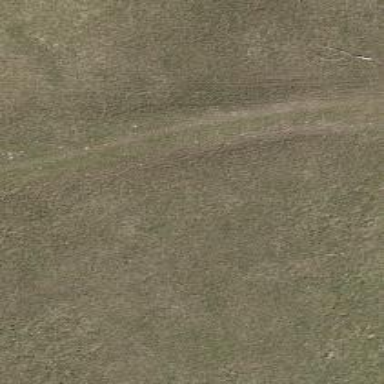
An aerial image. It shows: Grassy path with excellent trail visibility.